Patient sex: M
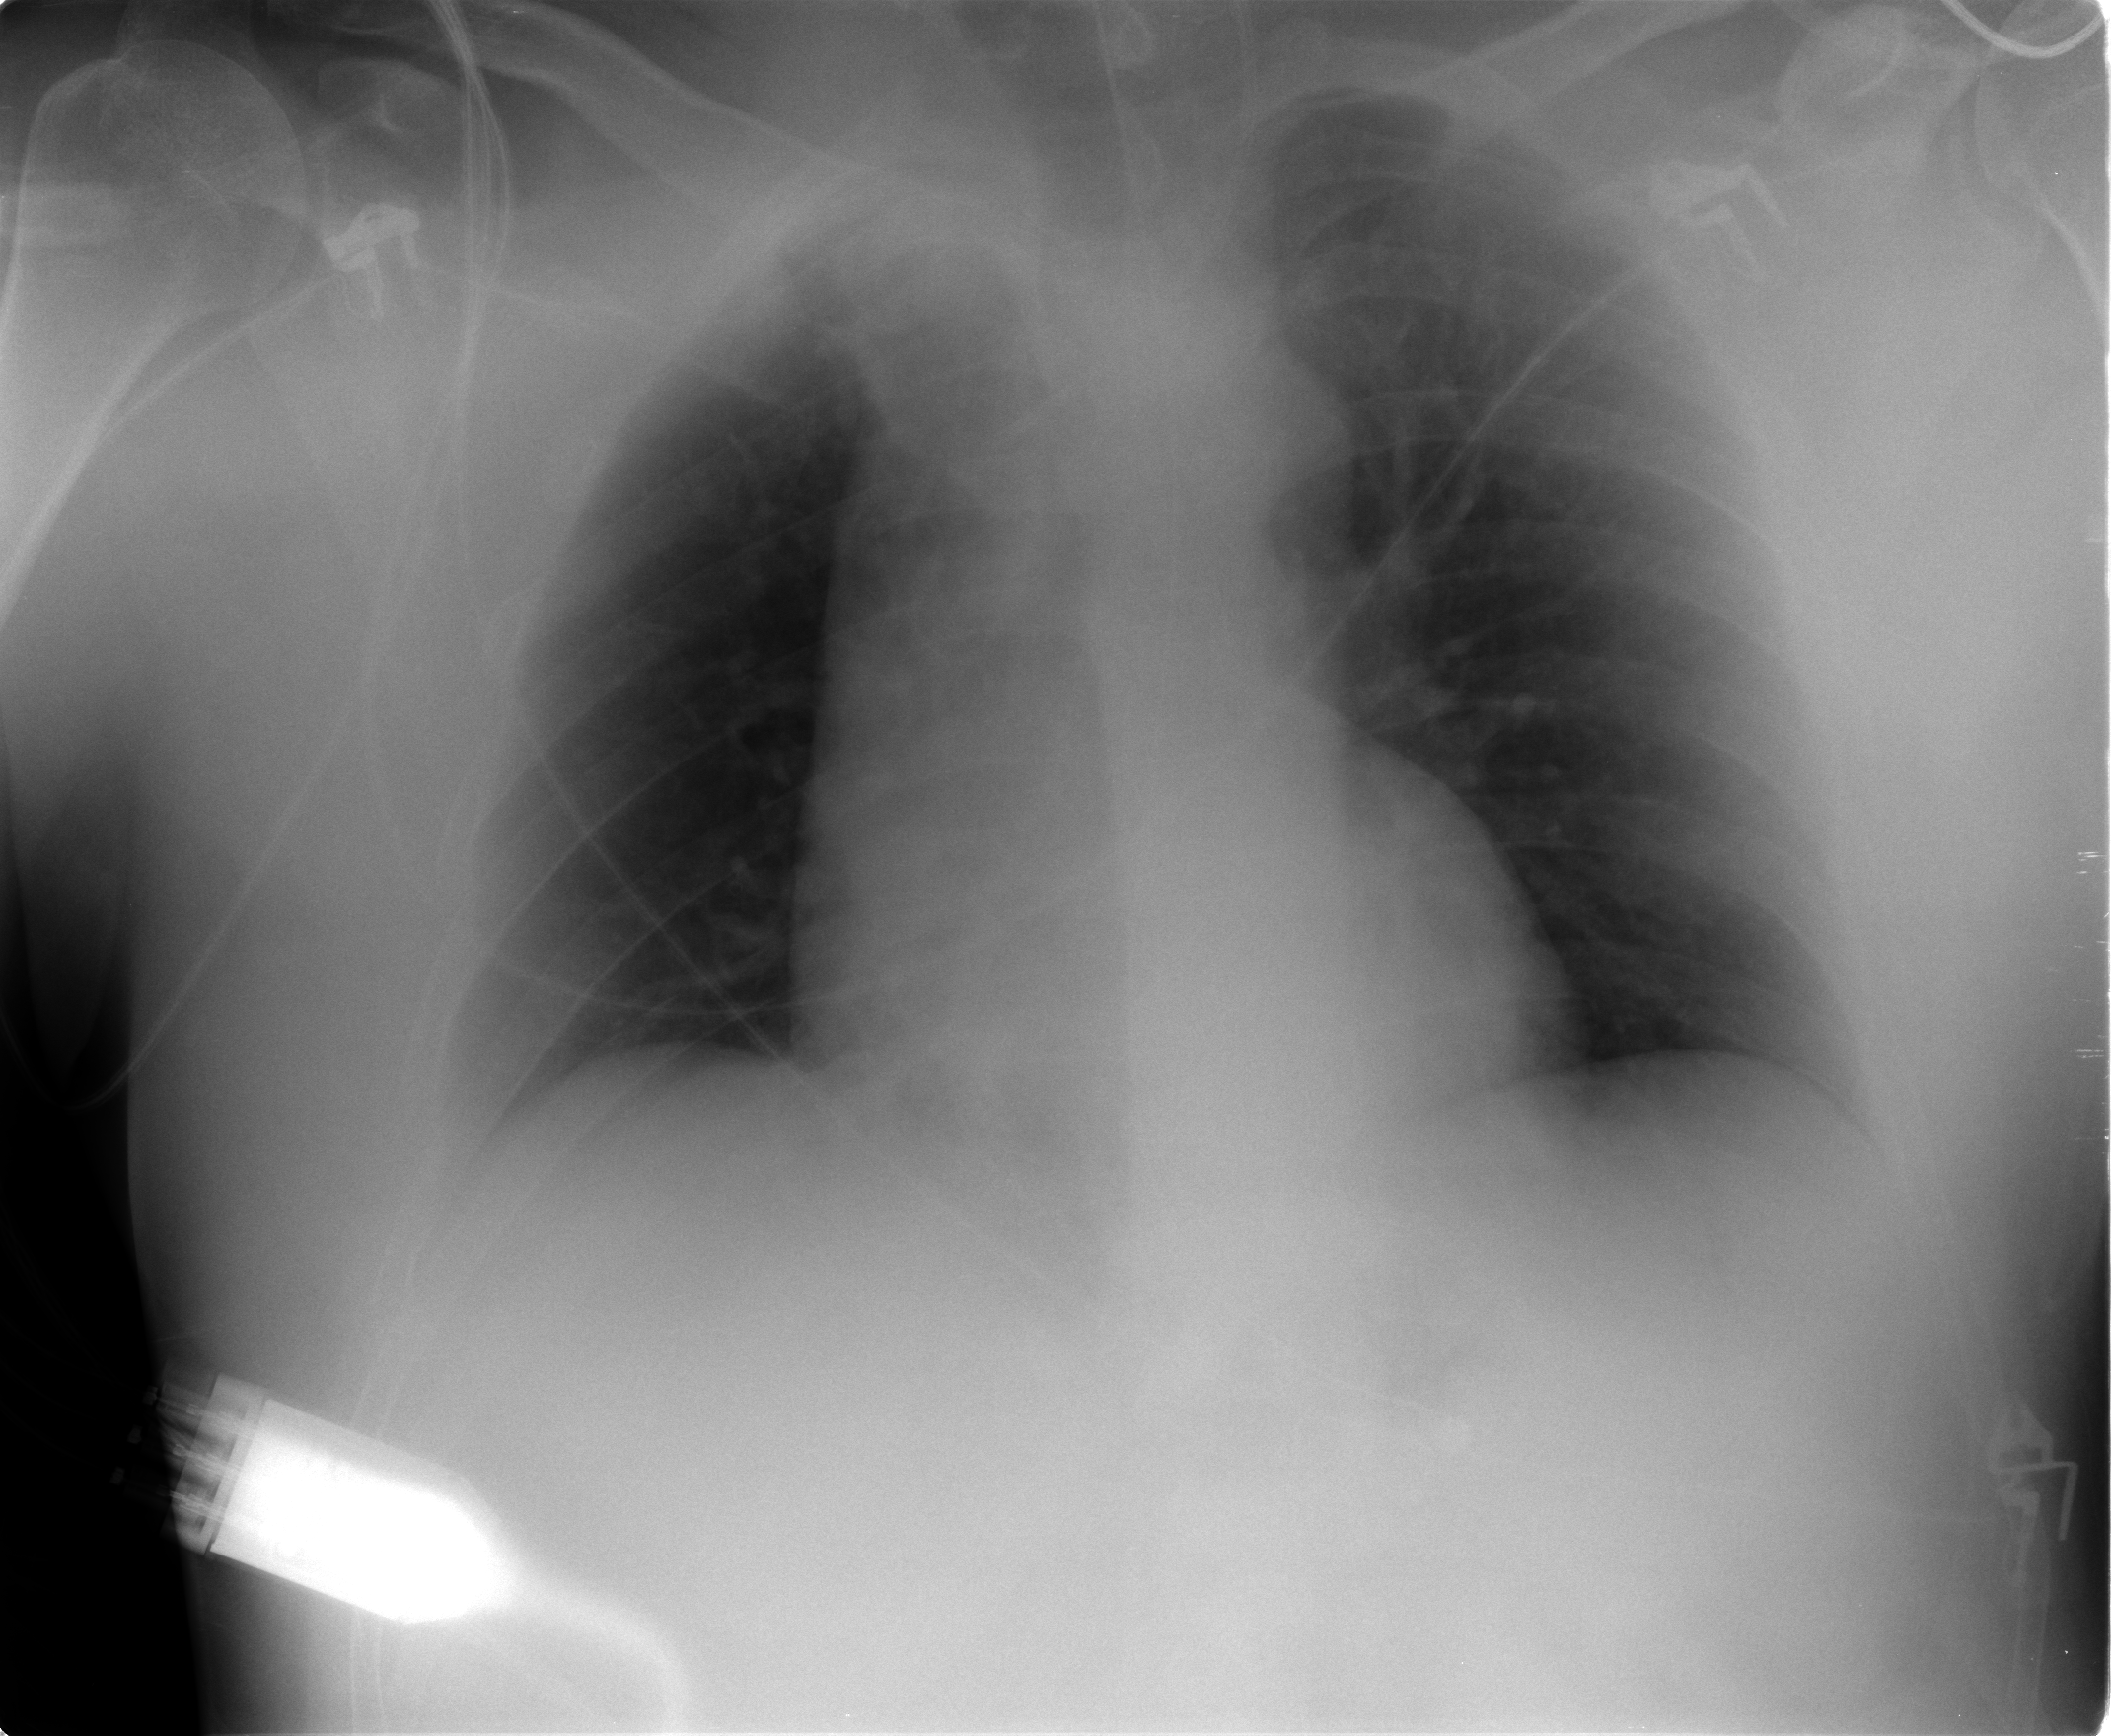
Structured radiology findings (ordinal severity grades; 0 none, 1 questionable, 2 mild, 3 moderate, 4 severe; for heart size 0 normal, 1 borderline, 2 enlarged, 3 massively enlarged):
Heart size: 1
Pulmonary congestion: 2
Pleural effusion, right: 1
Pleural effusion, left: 0
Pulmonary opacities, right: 0
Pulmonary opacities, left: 0
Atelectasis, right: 2
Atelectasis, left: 0